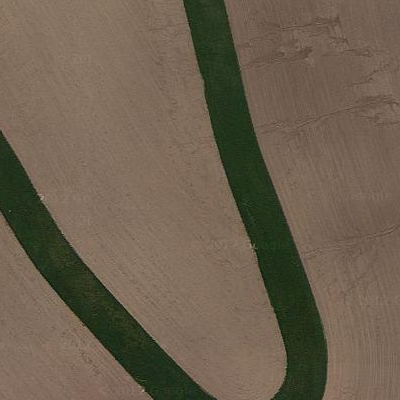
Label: bField